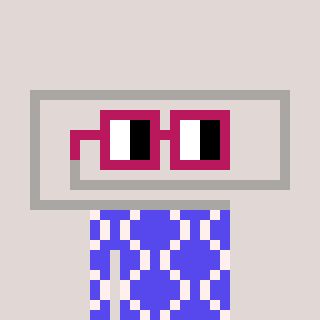
a pixel art character with square dark red glasses, a paperclip-shaped head and a computerblue-colored body on a warm background